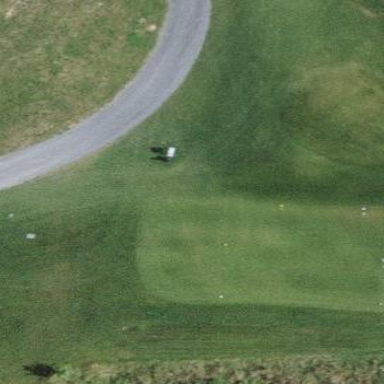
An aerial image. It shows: Golf tee.